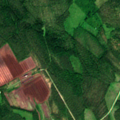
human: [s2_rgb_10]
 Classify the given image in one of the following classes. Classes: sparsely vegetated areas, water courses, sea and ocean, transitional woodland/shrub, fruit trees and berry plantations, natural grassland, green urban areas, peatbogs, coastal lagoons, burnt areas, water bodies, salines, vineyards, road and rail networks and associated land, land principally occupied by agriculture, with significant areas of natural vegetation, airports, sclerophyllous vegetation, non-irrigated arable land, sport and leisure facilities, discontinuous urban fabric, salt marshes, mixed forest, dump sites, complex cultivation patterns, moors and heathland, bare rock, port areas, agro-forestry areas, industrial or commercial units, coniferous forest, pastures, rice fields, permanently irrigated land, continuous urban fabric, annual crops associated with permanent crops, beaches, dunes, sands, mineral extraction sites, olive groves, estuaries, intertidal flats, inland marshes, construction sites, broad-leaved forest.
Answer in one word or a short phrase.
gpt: coniferous forest, mixed forest, transitional woodland/shrub, peatbogs